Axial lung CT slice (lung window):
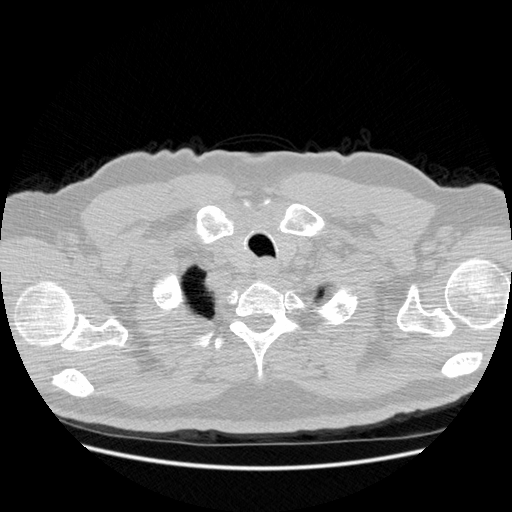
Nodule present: no